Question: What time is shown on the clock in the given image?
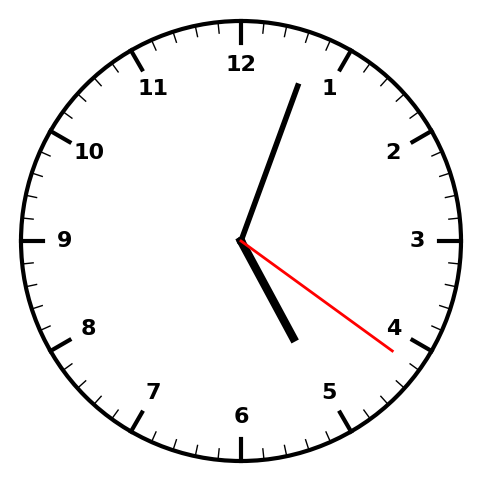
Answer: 05:03:21